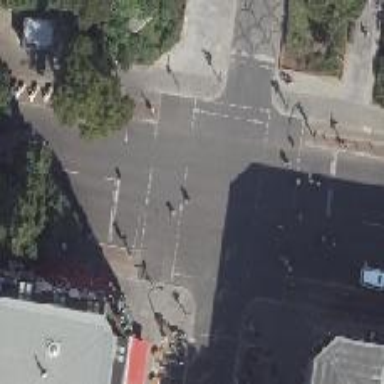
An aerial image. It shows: Crossing with traffic signals.